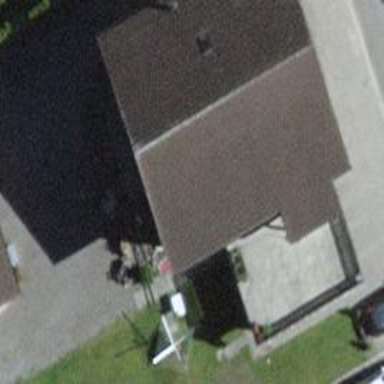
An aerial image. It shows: Simple and straightforward house.